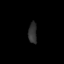
Tissue: prostate
Cell type: Epithelial cells
Senescence score: 0.3617
Nuclear area (px): 176
Mean DAPI intensity: 48.977